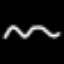
Label: squiggle